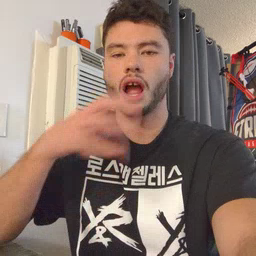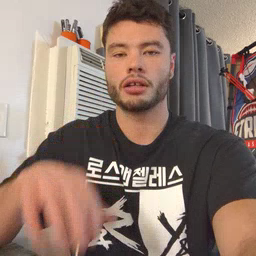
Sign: hot